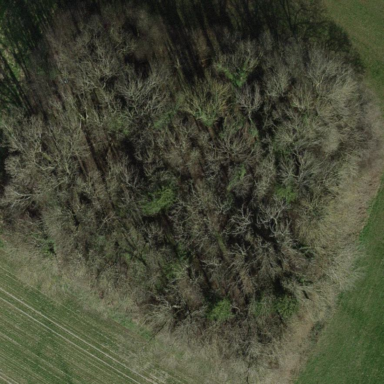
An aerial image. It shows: Forest area.